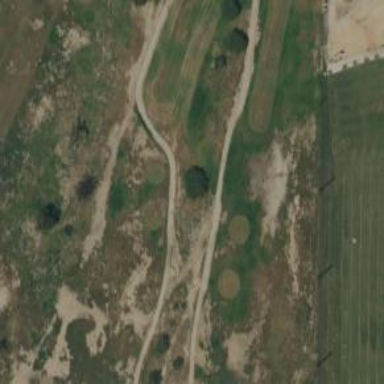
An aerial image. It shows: Footway that serves as golf path.